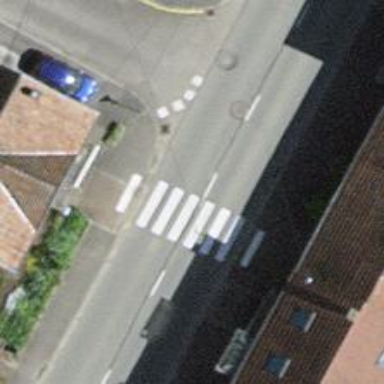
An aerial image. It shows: Uncontrolled zebra crossing on the road.